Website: slack
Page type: review-order
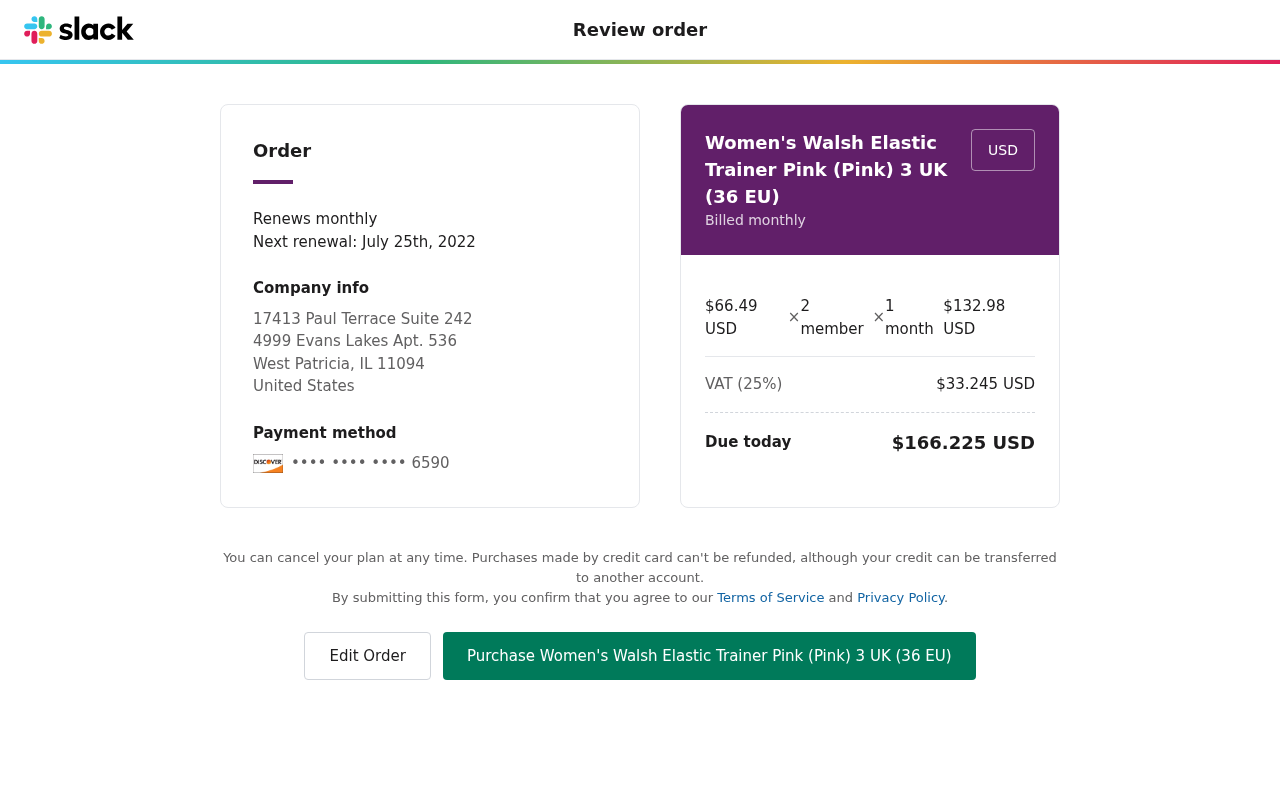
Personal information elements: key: PII_CARD_LAST4
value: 6590
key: PII_CITY_STATE_ZIP
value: West Patricia, IL 11094
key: PII_COUNTRY
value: United States
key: PII_STREET
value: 17413 Paul Terrace Suite 242
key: PII_STREET2
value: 4999 Evans Lakes Apt. 536
Product elements: key: PRODUCT1_NAME
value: Women's Walsh Elastic Trainer Pink (Pink) 3 UK (36 EU)
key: PRODUCT1_PRICE
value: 66.49
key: PRODUCT1_QUANTITY
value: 2
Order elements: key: ORDER_RENEWAL_DATE
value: July 25th, 2022
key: ORDER_SUBTOTAL
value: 132.98
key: ORDER_TAX
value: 33.245
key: ORDER_TOTAL
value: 166.225